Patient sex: F
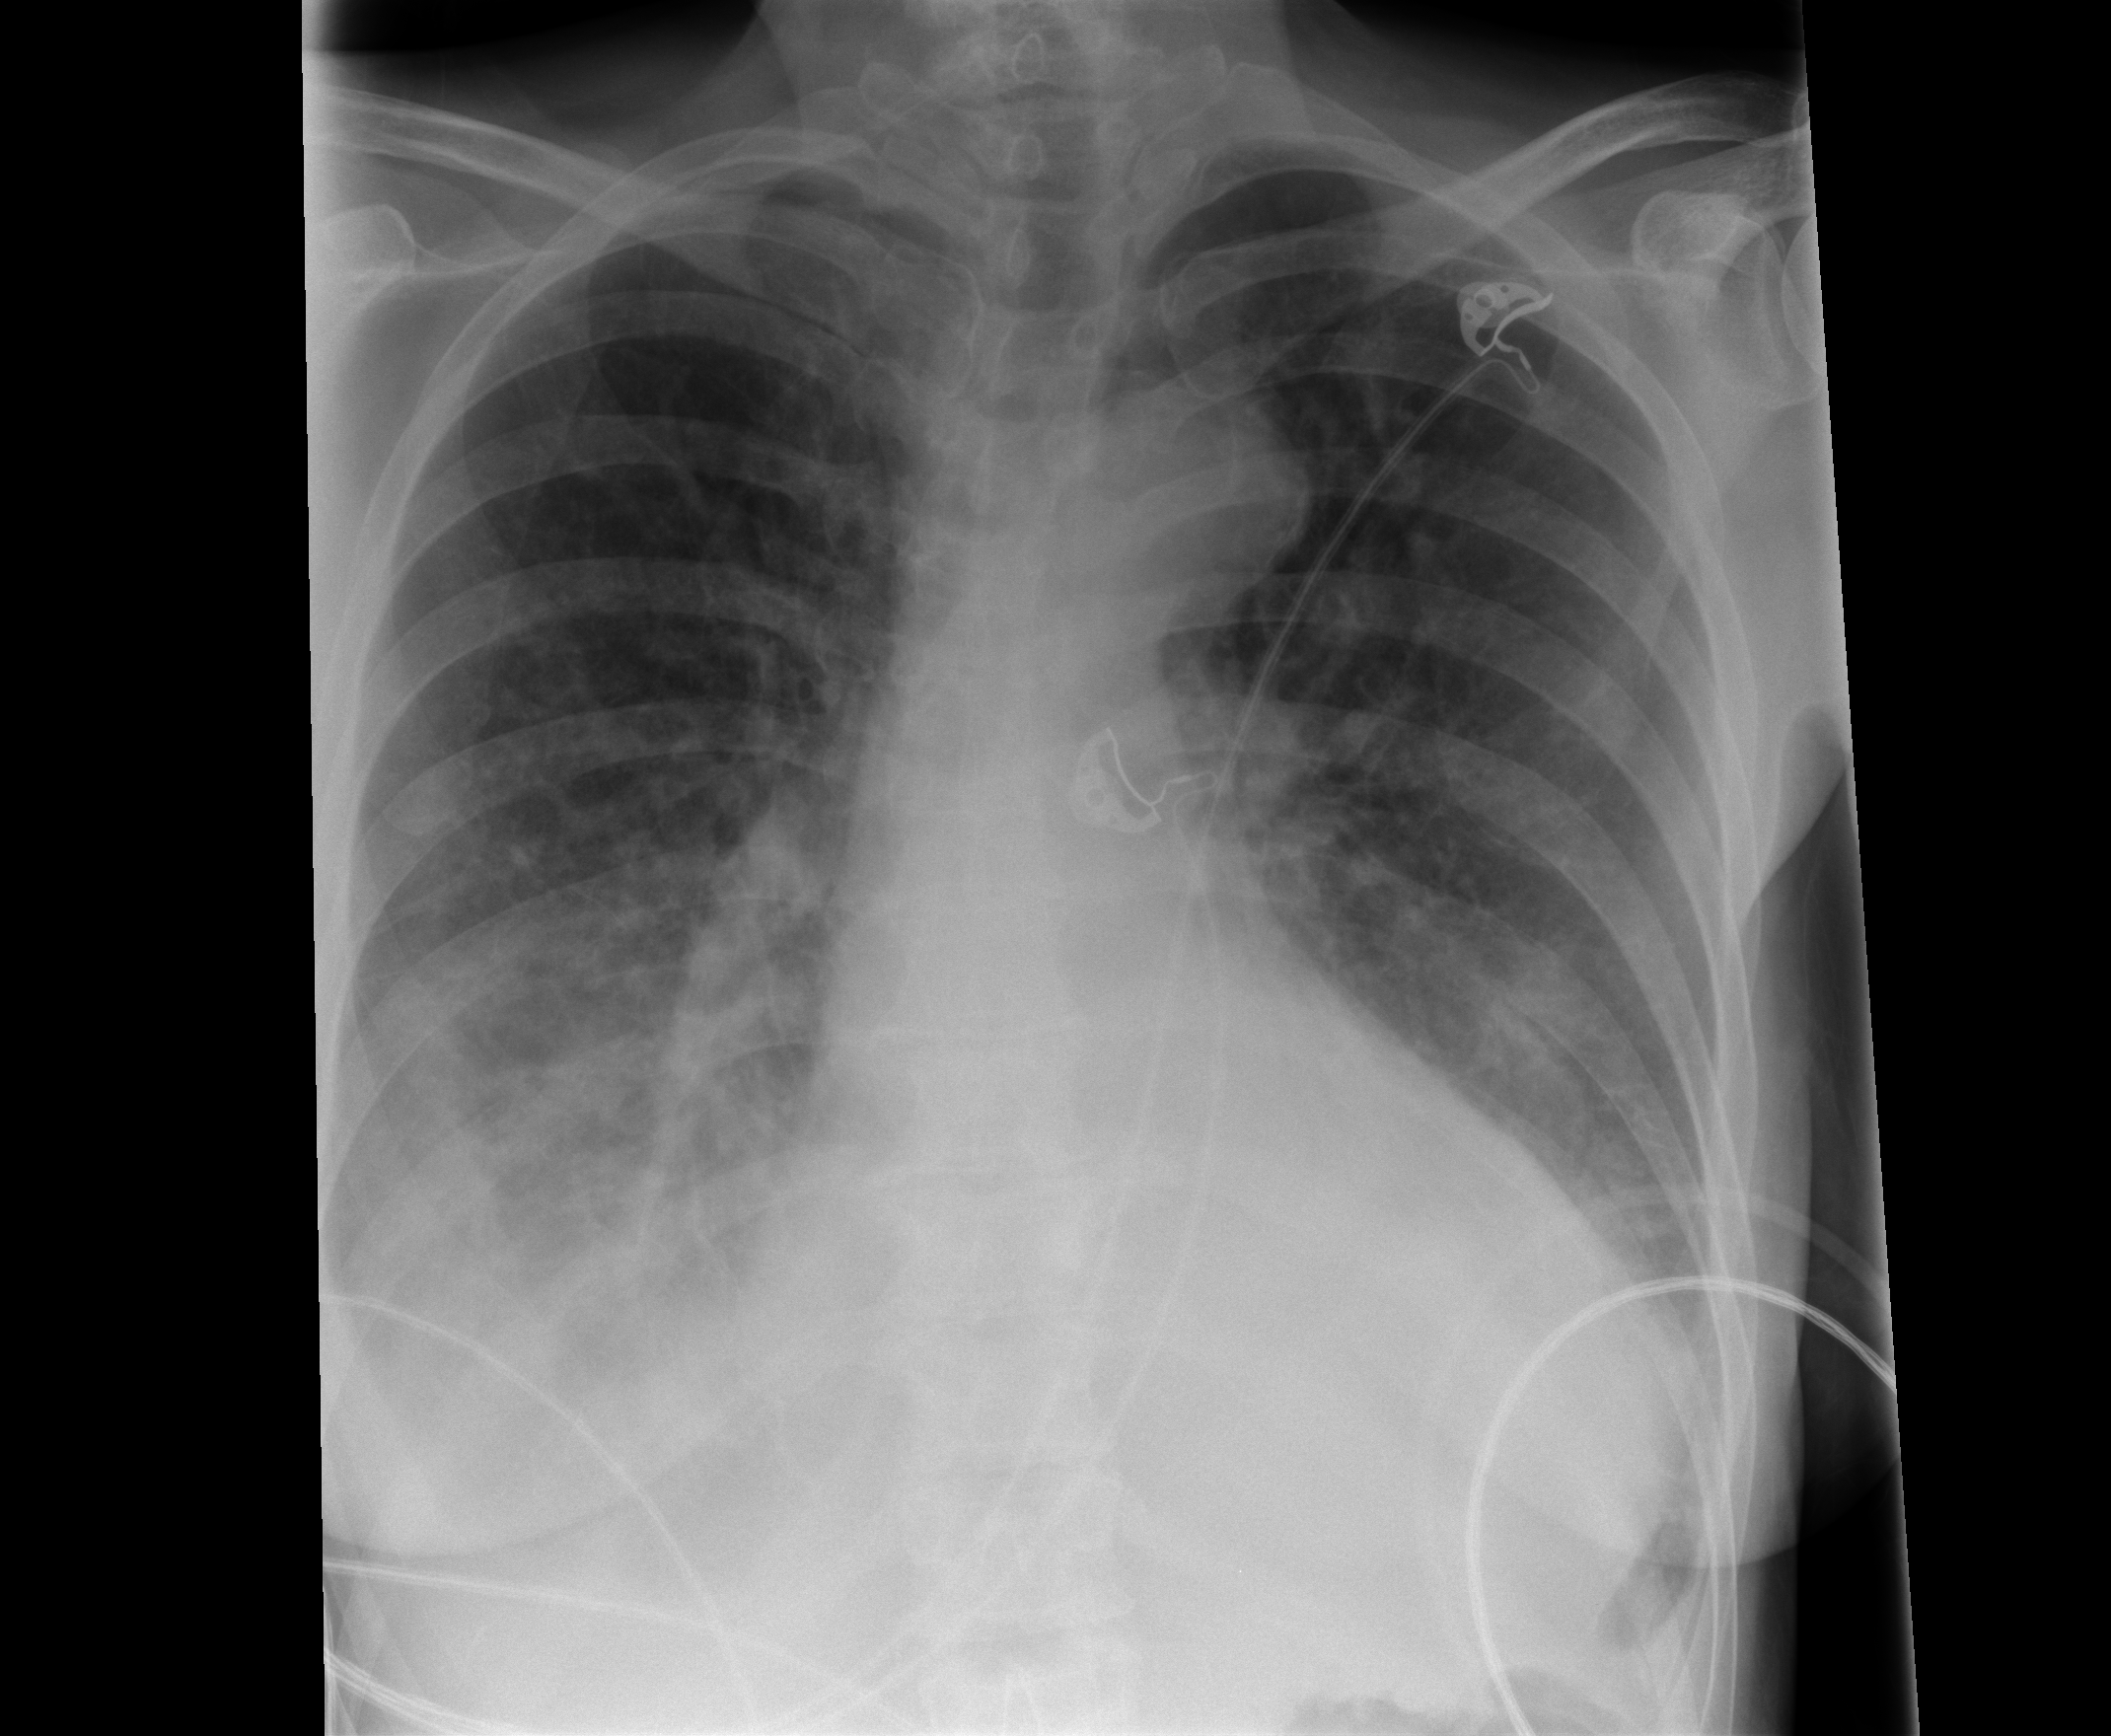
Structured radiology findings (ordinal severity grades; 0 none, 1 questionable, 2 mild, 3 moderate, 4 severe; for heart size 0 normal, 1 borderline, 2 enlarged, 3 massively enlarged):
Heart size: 2
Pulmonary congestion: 2
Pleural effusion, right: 2
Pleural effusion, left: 1
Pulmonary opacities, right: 2
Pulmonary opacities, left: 2
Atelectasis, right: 2
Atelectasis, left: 2